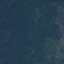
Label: Forest